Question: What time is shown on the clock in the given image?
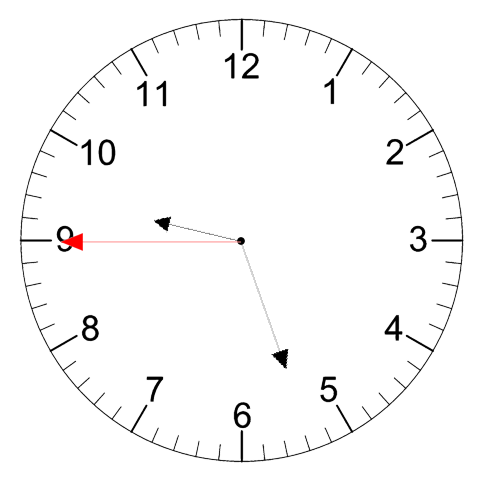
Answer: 09:26:45